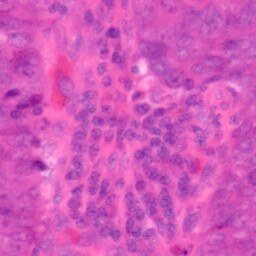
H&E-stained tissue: Colon